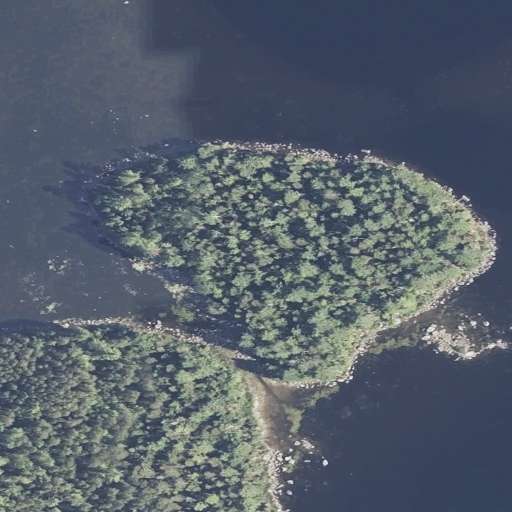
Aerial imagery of island in Maine named Stubb Island containing open water, evergreen forest, herbaceous wetlands, and woody wetlands